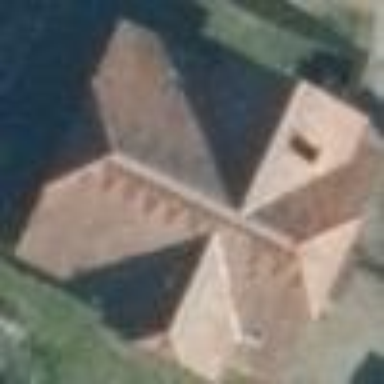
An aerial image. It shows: Detached building.